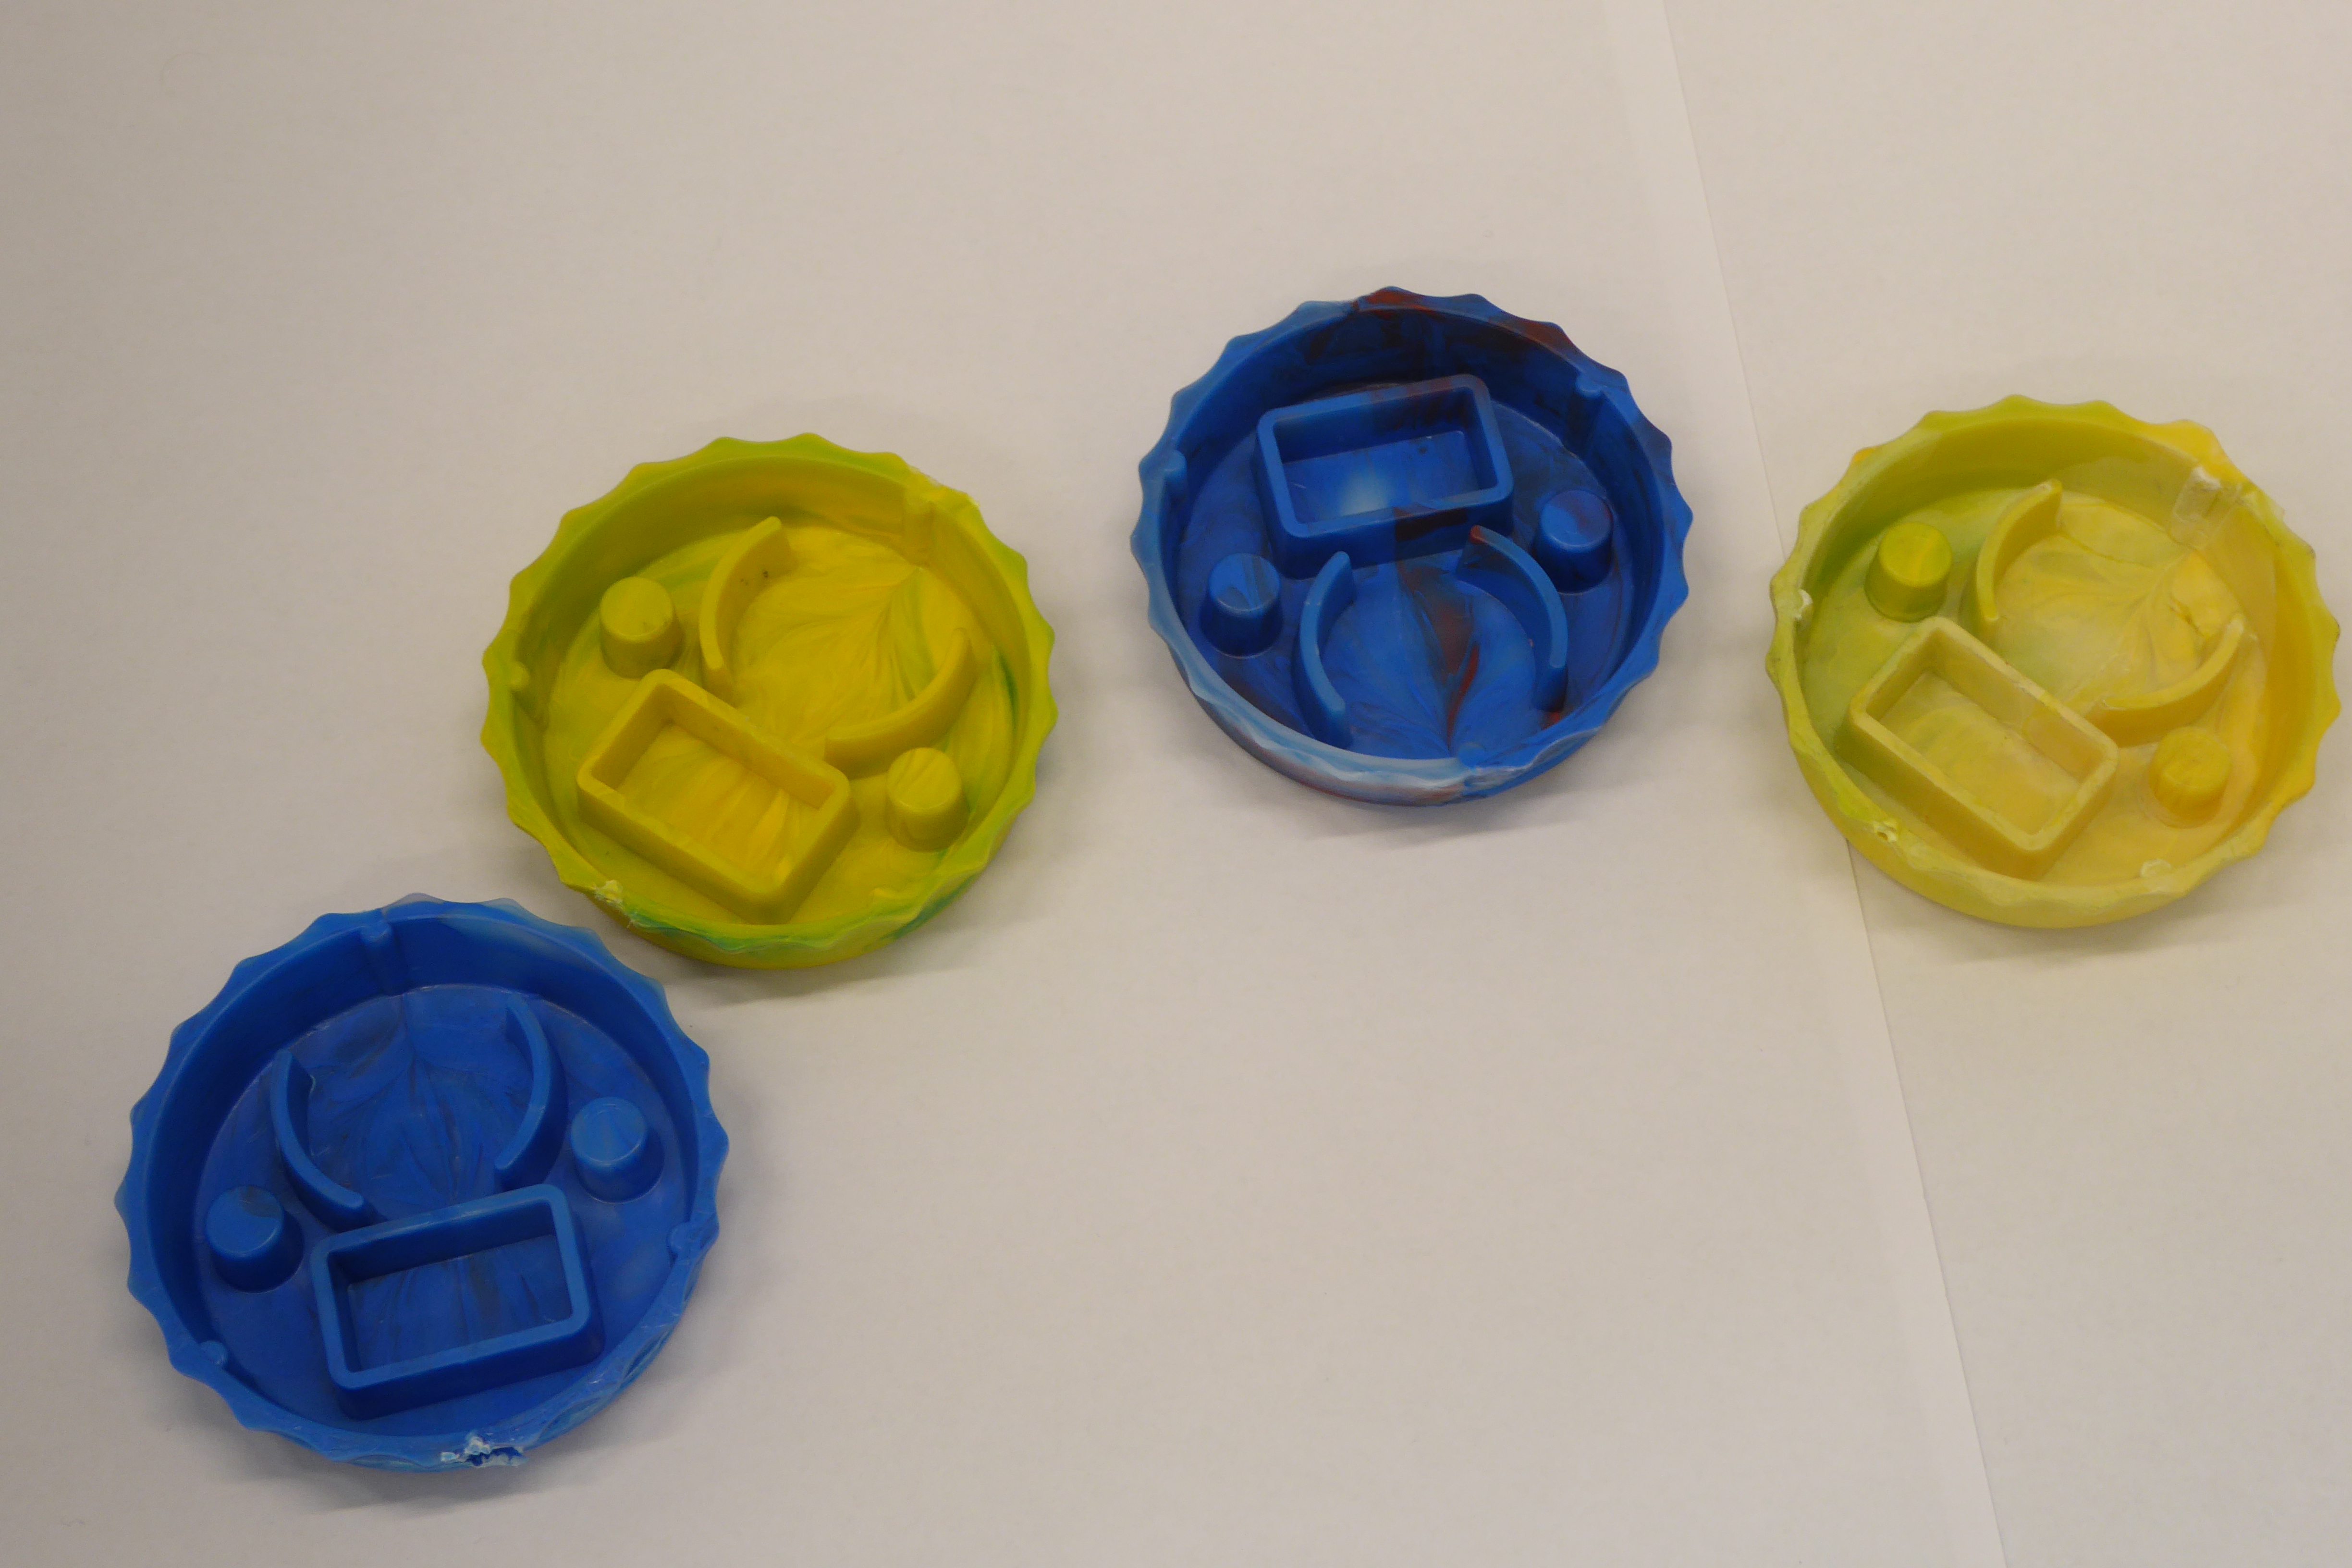
Label: Bottle Opener - Cover